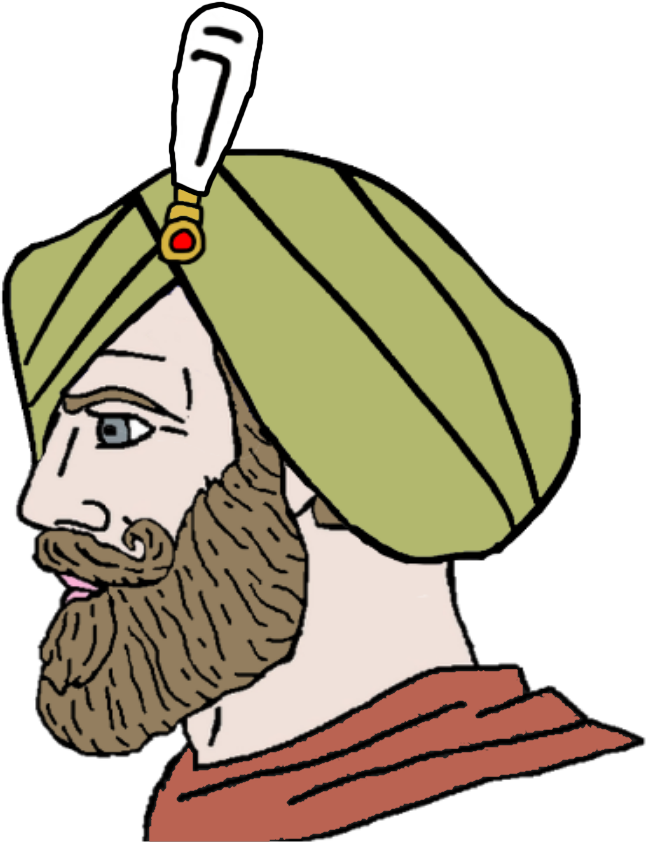
Label: 4_Yes_Chad